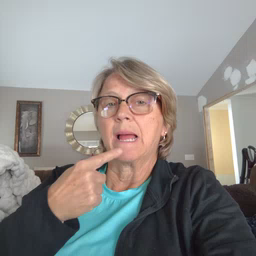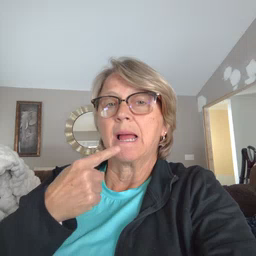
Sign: say